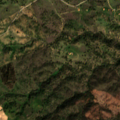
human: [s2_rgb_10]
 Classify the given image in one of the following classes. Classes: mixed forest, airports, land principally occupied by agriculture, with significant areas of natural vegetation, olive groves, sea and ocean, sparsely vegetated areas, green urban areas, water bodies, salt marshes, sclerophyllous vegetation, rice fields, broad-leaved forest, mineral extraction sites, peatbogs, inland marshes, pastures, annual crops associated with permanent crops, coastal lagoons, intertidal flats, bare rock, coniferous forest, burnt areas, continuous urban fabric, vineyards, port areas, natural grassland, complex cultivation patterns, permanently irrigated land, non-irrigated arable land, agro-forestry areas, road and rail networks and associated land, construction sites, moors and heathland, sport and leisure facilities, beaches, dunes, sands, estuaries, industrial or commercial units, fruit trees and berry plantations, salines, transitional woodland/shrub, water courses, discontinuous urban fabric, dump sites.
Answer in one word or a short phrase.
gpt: non-irrigated arable land, agro-forestry areas, broad-leaved forest, transitional woodland/shrub